Question: I have a typical condition in my magento Grouped product.
Is it possible to show Custom attribute (color dropdown) of associated product under Grouped products in the fronted.. as shown below
Consider the sample blanket product

Let me know if i am not clear.
Thanks
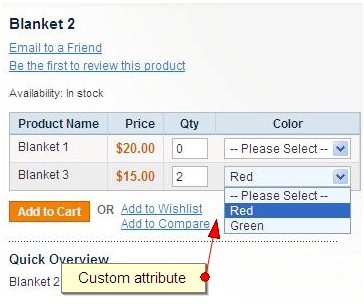
Answer: It's not clear your question but I would give you a small example to get text field, multiple select or drop-down listbox value.
First, we should load the product collection :
'''
<?php
// load the product that id 125, then show attributes of the product
$product = Mage::getModel('catalog/product')->load($this->getProduct()->getId(125));
echo $product->getCustomAttribute();
// lets say your custom attributes name is "size" and type is text field
echo $product->getSize();
// lets assume your custom attributes name is "product_size then
echo $product->getProductSize();
// lets assume your attribute type is drop-down, this will get array of attribute options instead of value that you selected
echo $product->getAttributeText(product_size);
// to get drop-down value that you selected
$attribute = $product->getAttributes();
$productSize = $attribute['product_size']->getFrontend()->getValue($product);
'''
let me know if it's not meet your request.